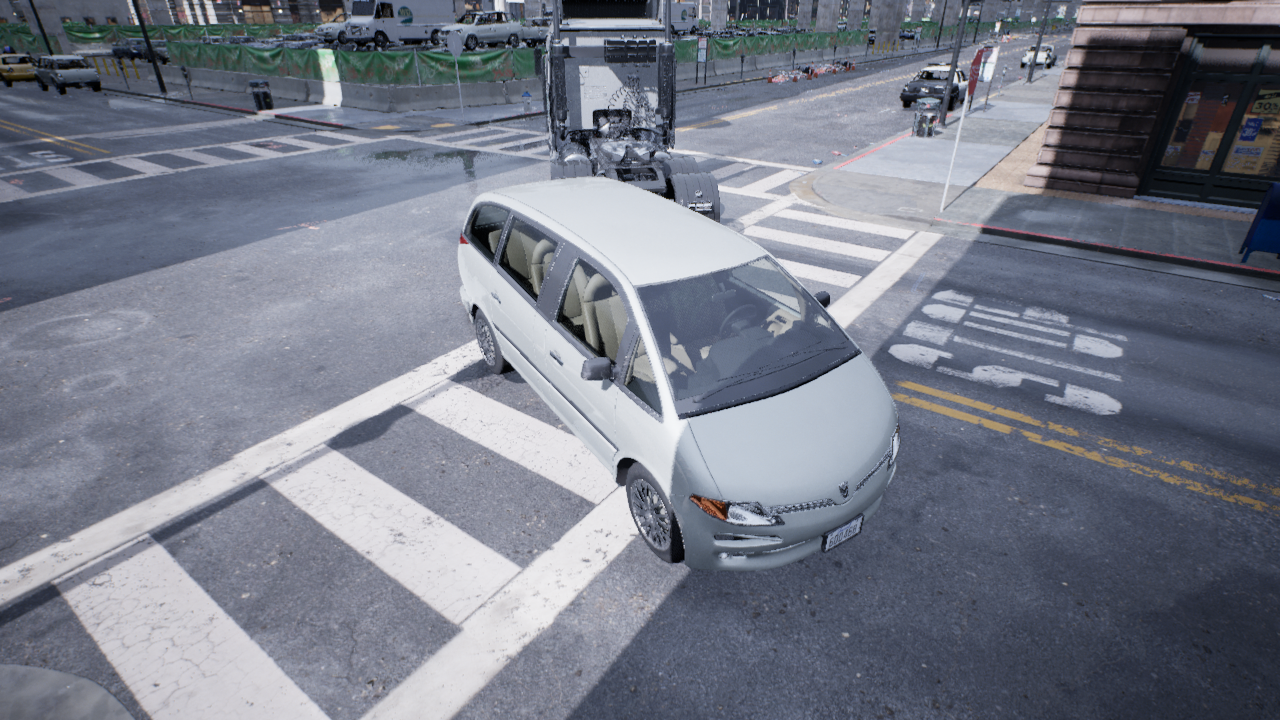
Venue: intersection
Lighting: overcast
Vehicle rig: minivan